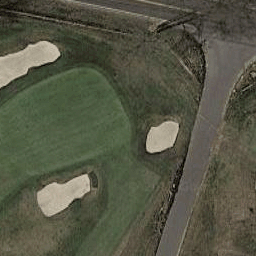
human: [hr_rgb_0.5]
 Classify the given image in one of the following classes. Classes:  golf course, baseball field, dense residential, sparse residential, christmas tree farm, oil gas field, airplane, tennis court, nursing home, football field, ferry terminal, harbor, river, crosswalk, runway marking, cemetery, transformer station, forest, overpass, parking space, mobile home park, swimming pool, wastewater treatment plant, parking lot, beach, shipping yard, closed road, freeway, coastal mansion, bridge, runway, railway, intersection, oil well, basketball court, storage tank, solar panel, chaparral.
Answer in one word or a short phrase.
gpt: golf course